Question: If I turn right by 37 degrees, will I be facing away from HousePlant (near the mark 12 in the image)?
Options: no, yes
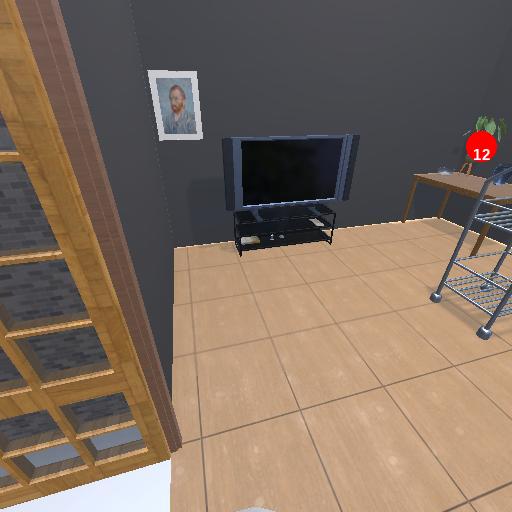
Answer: no